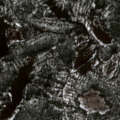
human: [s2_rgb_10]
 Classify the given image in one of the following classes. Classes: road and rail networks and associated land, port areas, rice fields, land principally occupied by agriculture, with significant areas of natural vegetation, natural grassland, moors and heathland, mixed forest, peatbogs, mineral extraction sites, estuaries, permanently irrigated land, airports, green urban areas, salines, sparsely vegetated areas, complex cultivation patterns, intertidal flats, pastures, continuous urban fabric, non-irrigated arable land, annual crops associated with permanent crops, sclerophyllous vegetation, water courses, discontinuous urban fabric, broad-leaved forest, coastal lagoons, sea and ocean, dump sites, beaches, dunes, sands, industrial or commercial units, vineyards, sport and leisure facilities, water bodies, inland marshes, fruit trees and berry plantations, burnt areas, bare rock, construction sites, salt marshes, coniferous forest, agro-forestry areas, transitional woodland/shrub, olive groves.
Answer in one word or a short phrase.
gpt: coniferous forest, transitional woodland/shrub